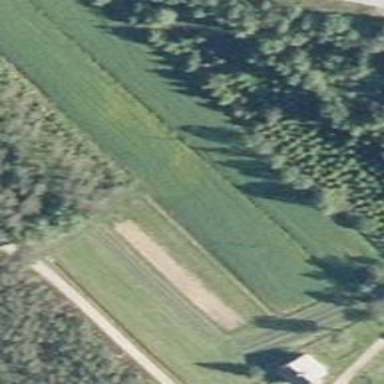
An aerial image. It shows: View of farmland.